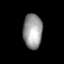
Tissue: lung
Cell type: Endothelial cells
Senescence score: 0.5771
Nuclear area (px): 653
Mean DAPI intensity: 153.639